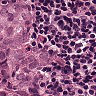
Metastatic tissue present: yes